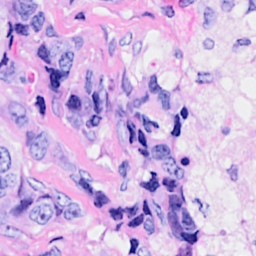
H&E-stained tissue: Breast